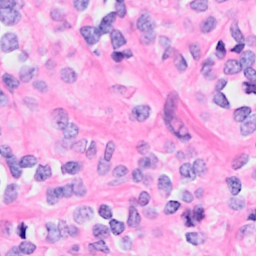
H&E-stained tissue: Breast